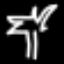
Label: palm tree